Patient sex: M
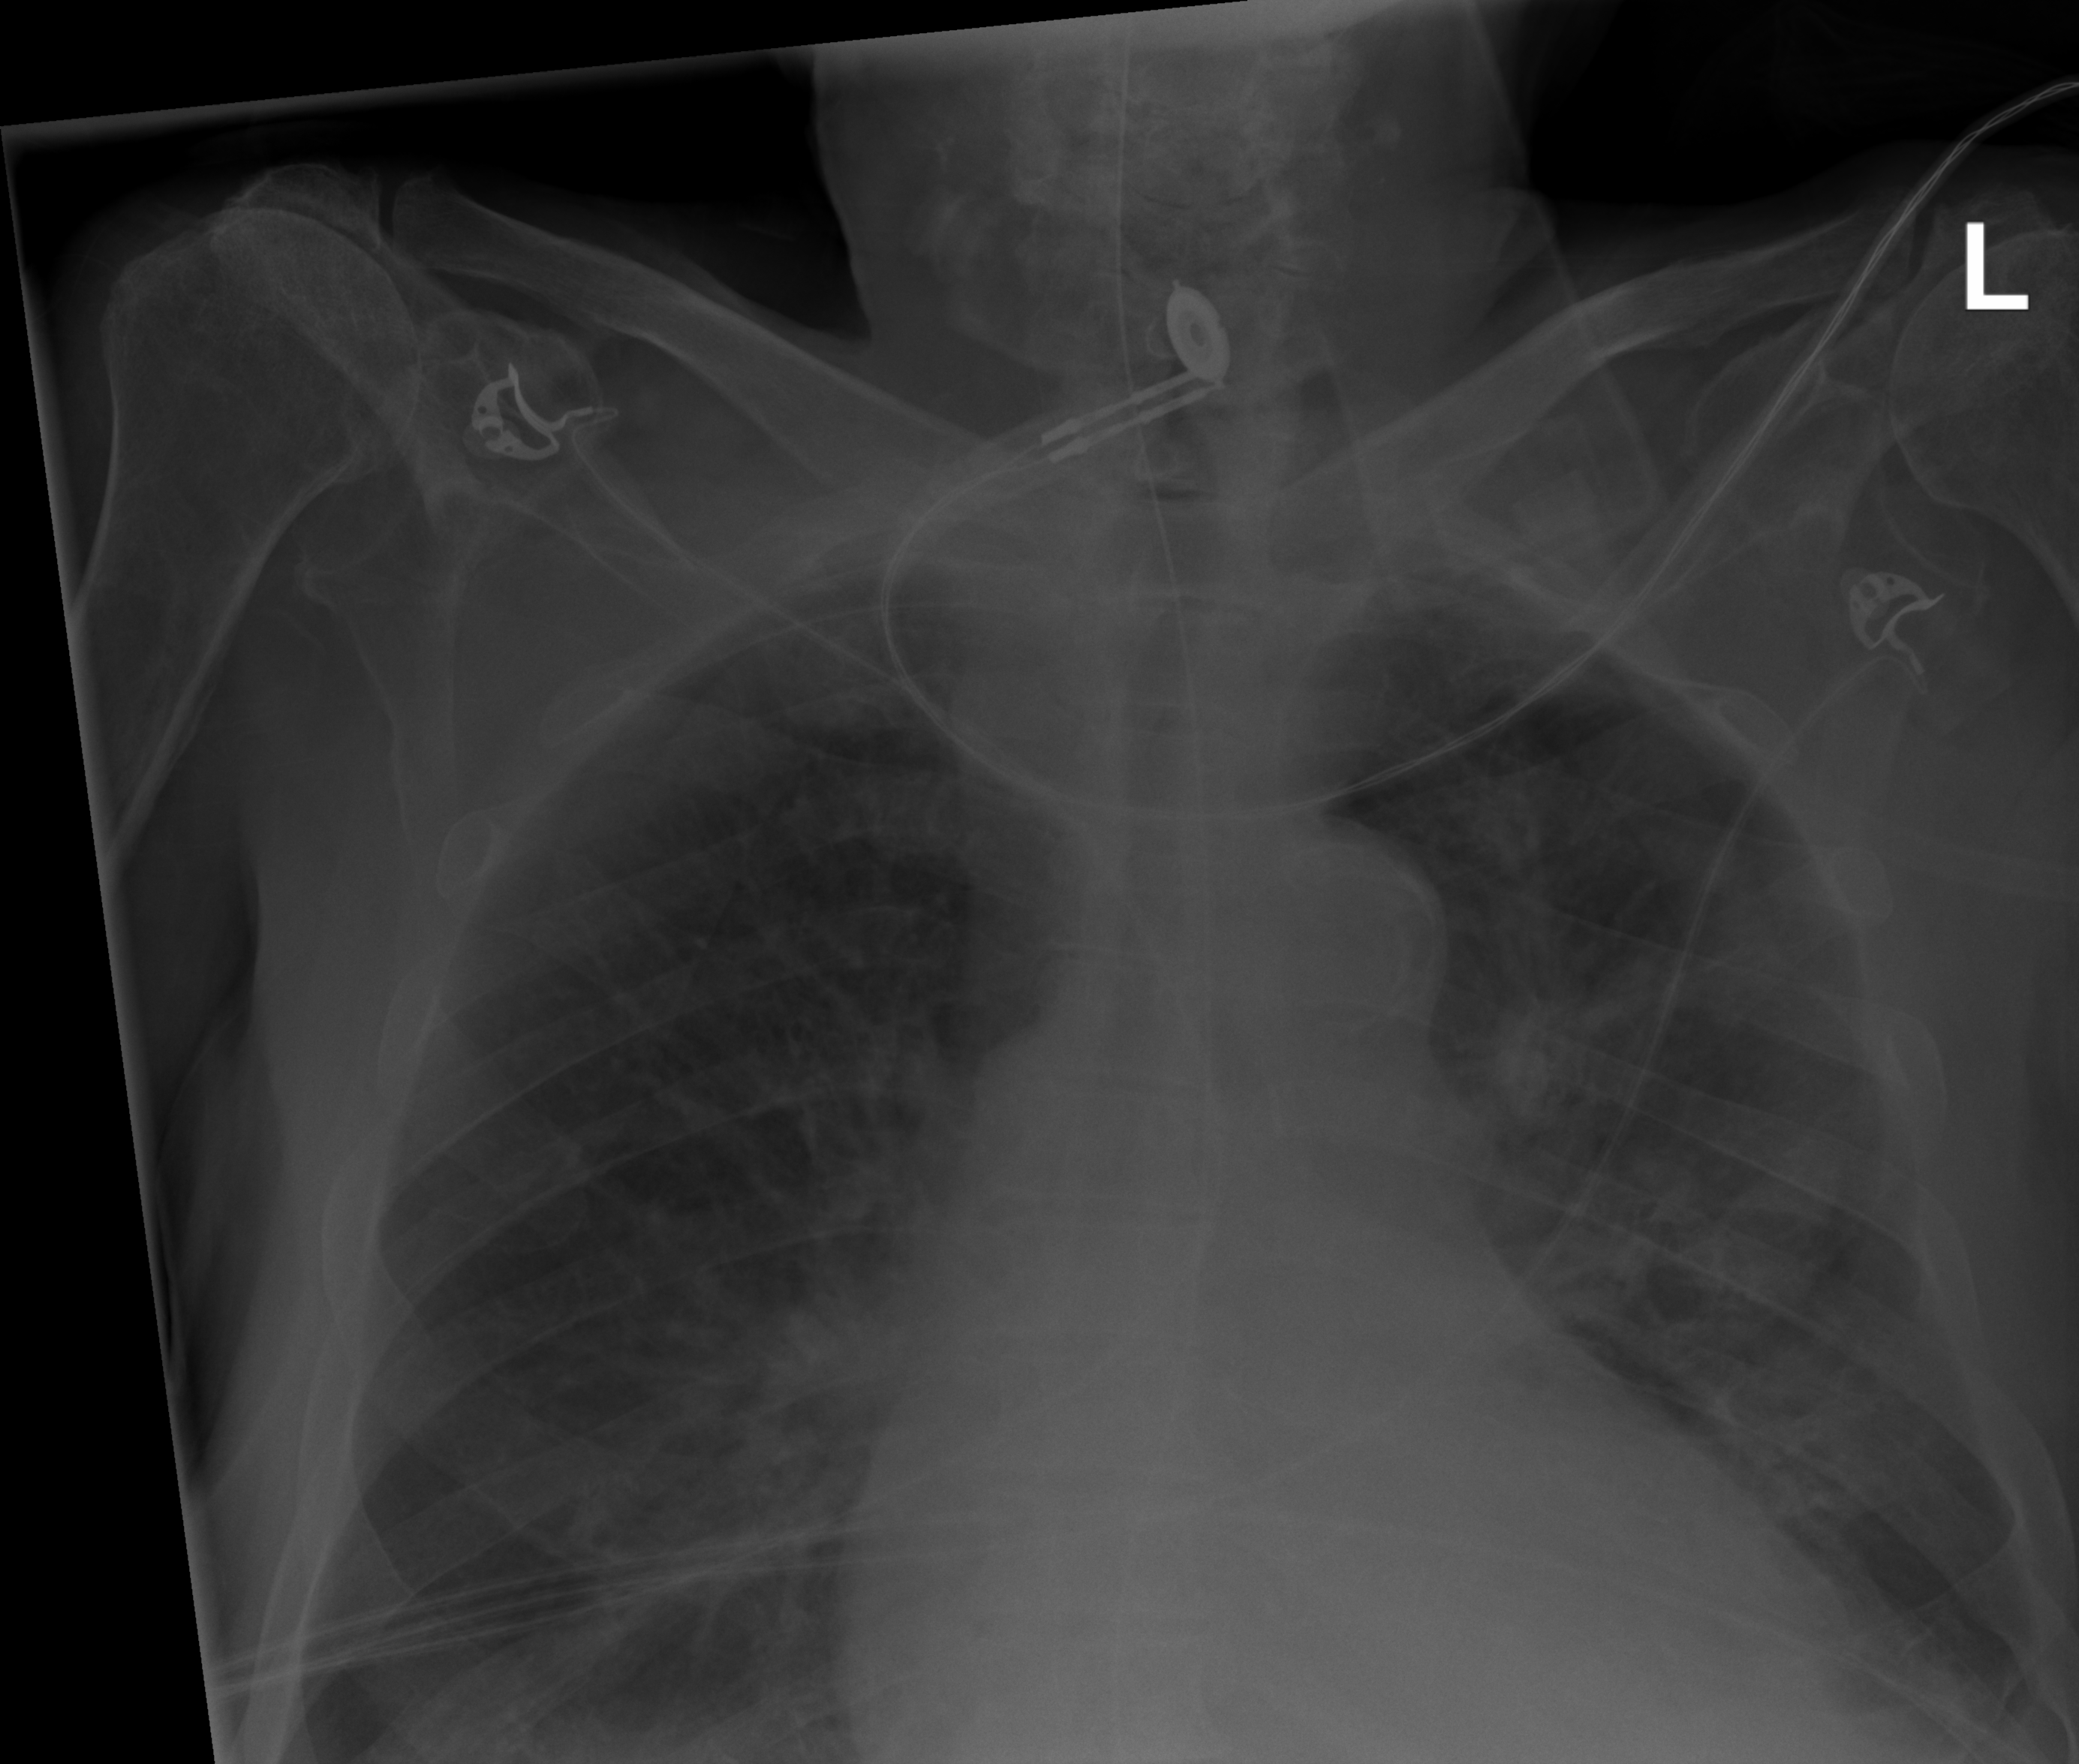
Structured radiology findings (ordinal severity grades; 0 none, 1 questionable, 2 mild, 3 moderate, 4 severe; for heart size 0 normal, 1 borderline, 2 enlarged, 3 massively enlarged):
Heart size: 2
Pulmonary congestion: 0
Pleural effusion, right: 0
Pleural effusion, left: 0
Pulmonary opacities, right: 0
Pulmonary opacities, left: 2
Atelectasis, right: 2
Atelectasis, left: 2